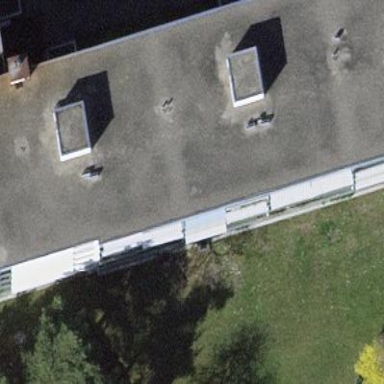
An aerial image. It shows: Flat-roofed apartment building.